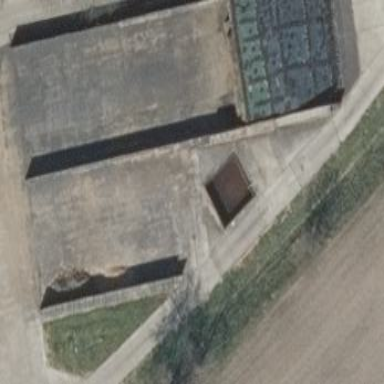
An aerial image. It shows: Silo building.